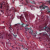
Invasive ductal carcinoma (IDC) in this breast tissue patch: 0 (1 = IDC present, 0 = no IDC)